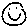
Label: smiley face